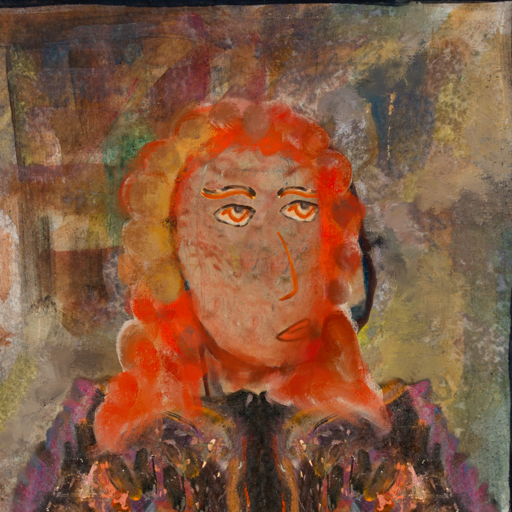
Background: Mosgoul, Head And Neck Side: Orphan, Face Side: Experience, Bust: Gypsy_Queen, Hair Side: Rupkatha, Head Accessory: Blank, Second Necklace: Blank, Necklace: Blank, Baby: Blank